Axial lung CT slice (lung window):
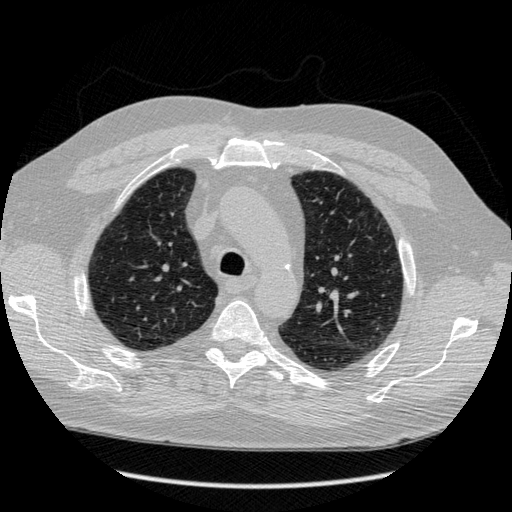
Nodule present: no